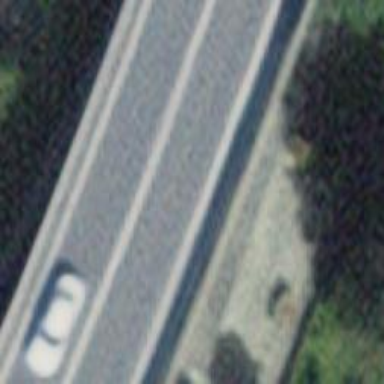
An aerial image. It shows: Primary highway bridge with asphalt surface.